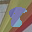
Label: 8